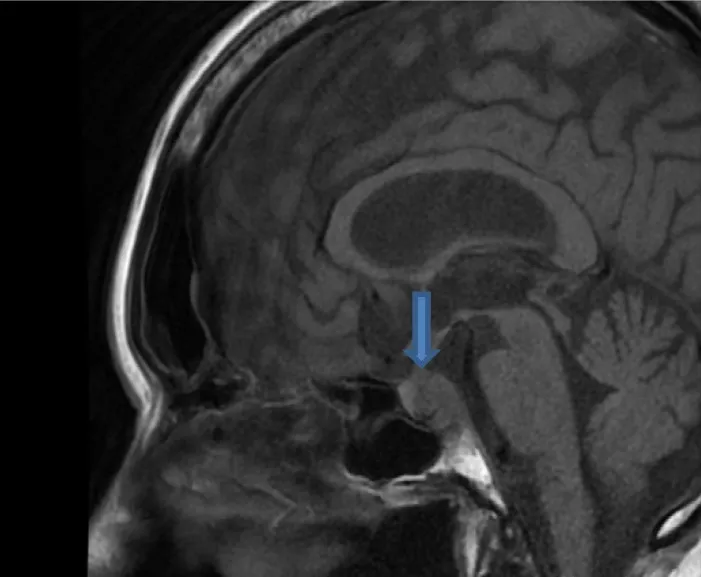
Case 4. Magnetic resonance image of the pituitary gland showing a pituitary stalk lesion.
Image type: radiology (mri)